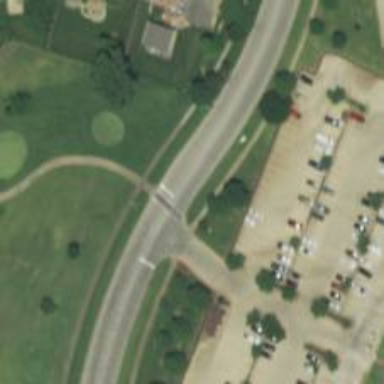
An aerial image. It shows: Service road used as golf cart path.